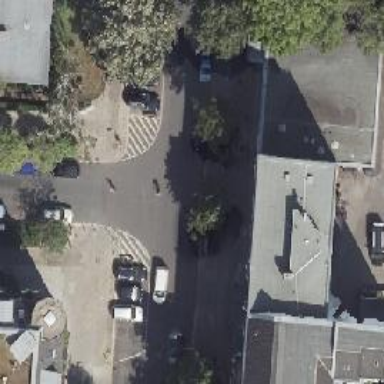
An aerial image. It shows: Unmarked crossing on the road.